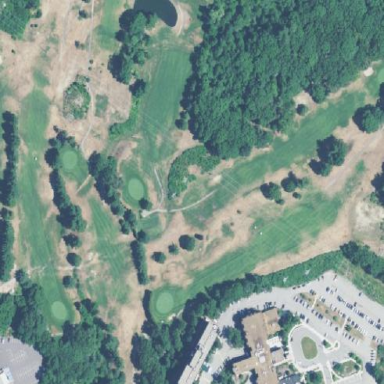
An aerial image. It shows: Golf course.